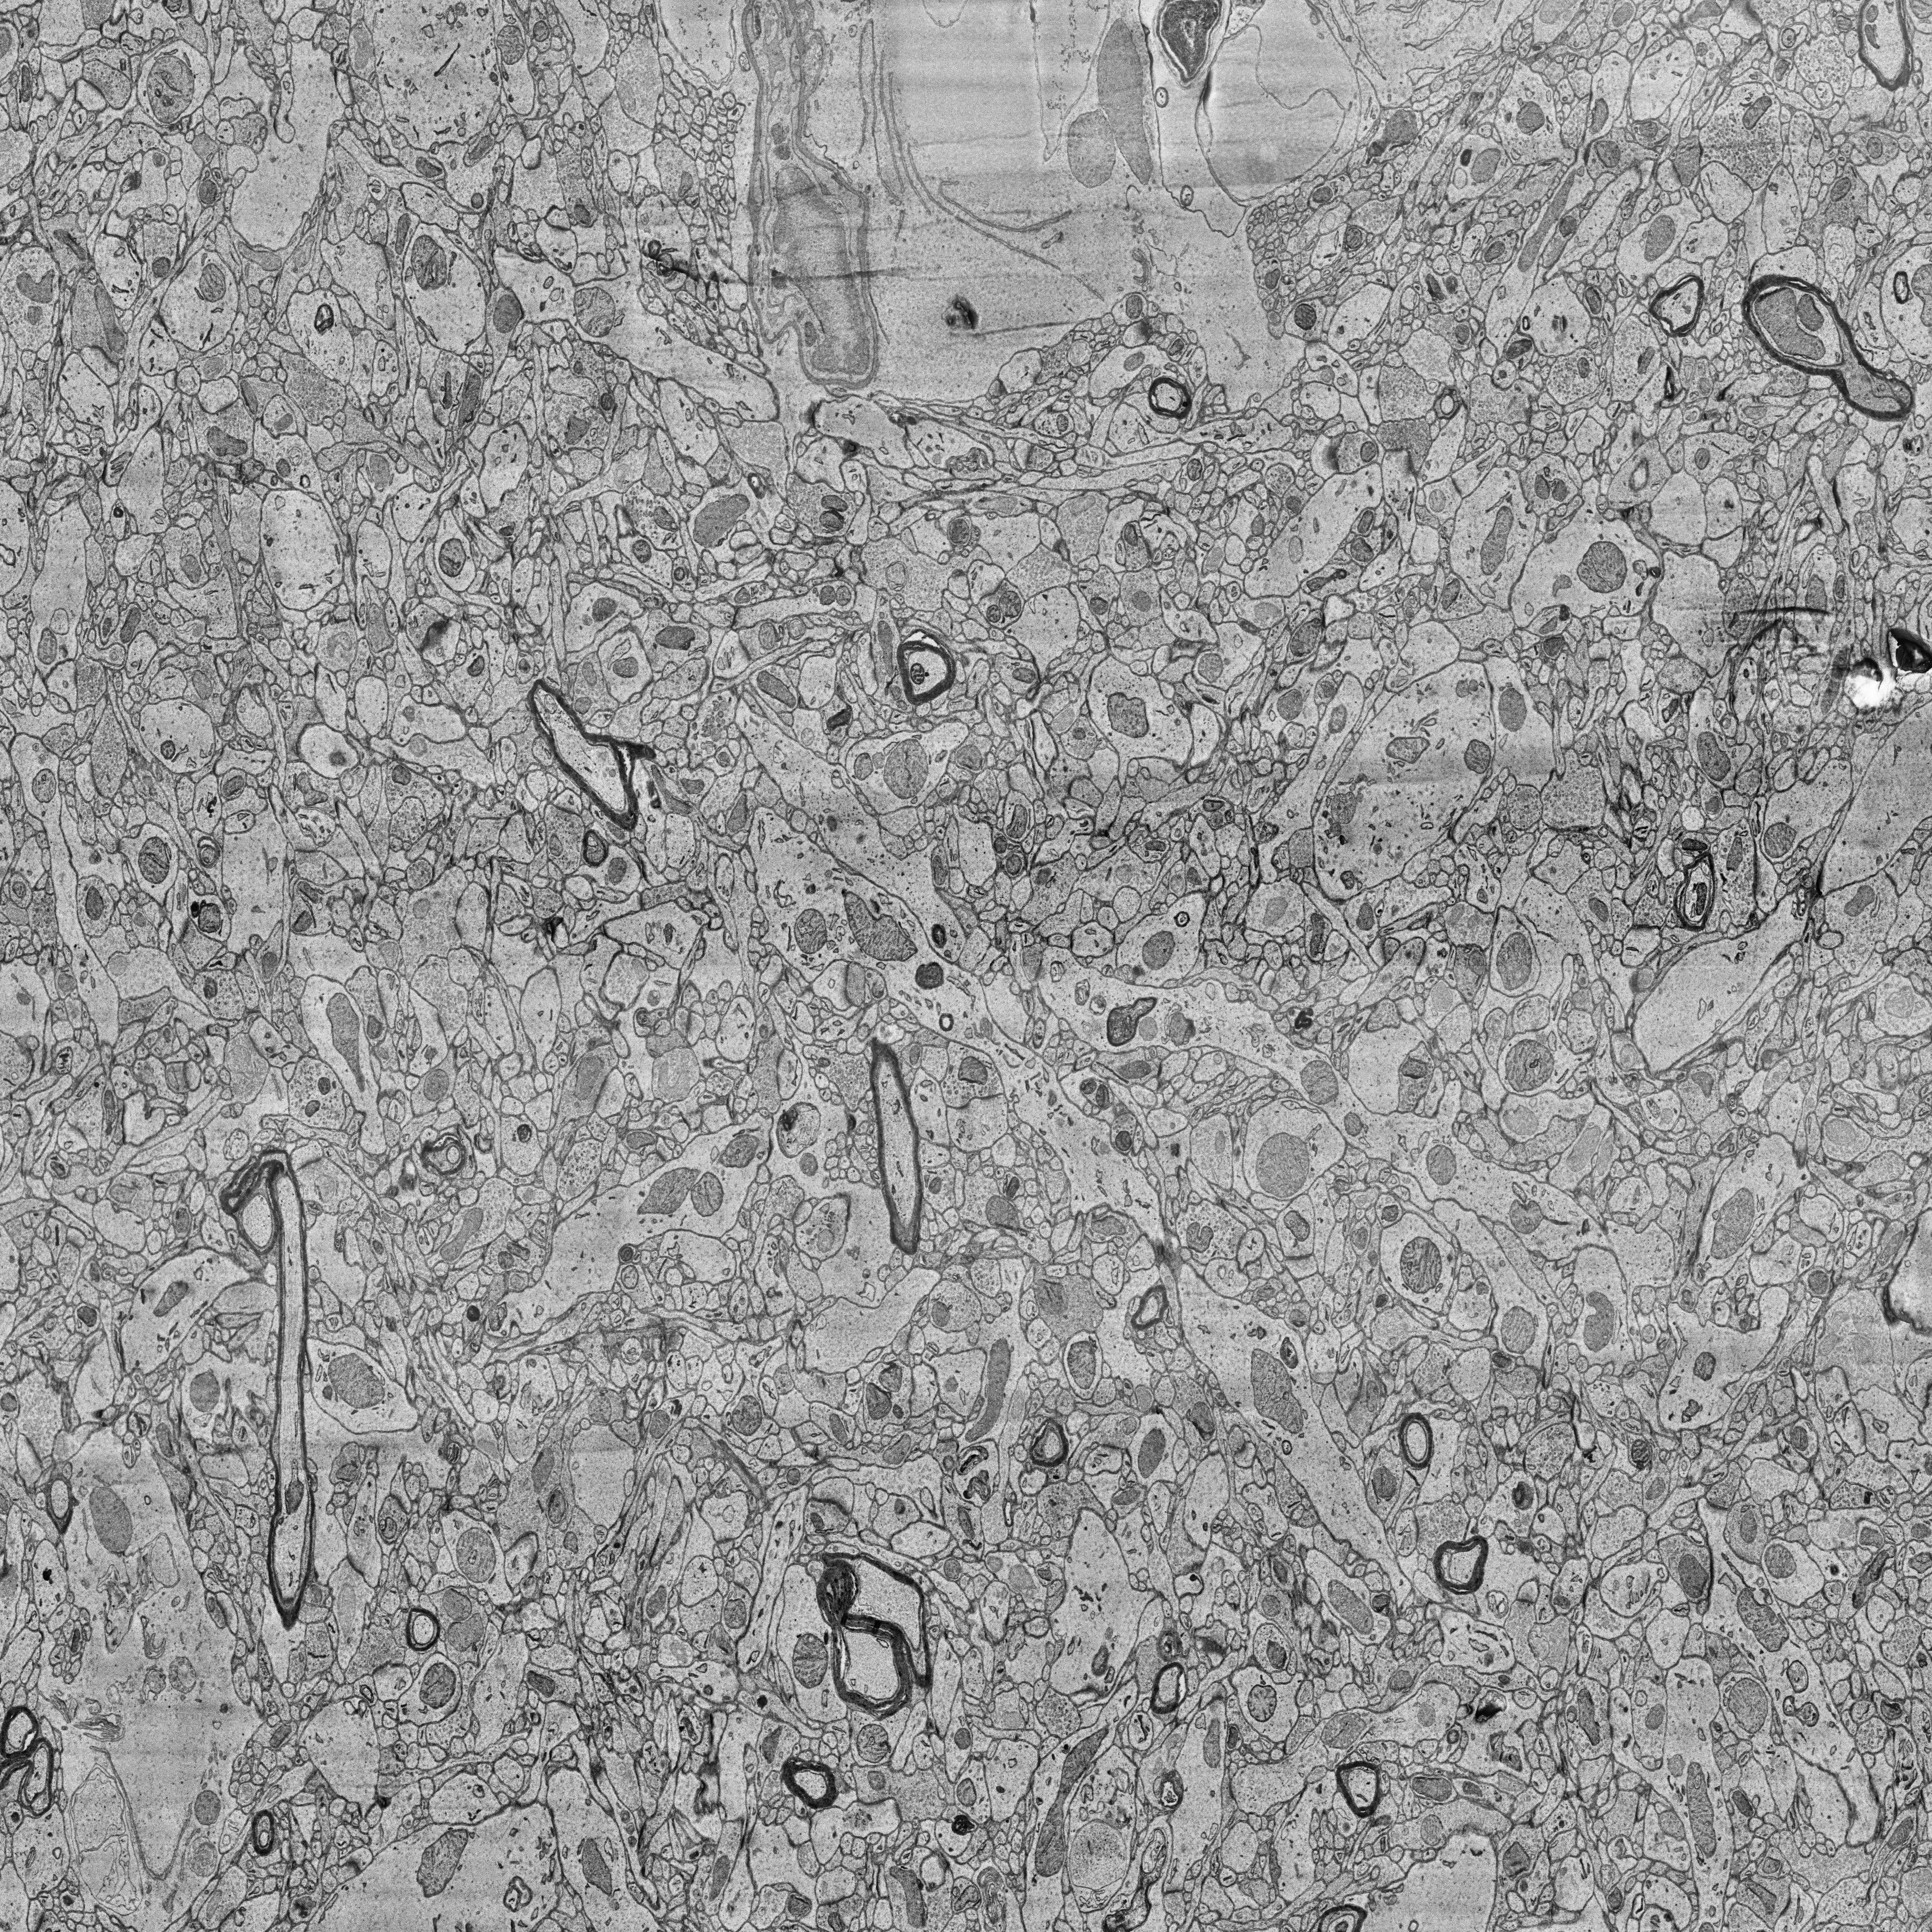
Electron microscopy slice of human cortex tissue
Slice depth (z): 2
Mitochondria instances in slice: 423